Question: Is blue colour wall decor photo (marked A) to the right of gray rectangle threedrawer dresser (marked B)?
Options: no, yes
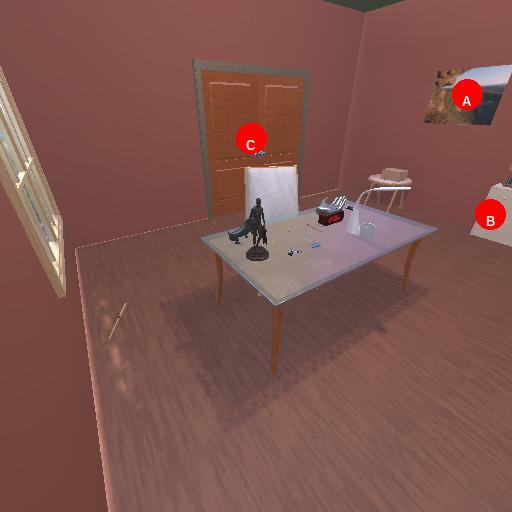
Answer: no